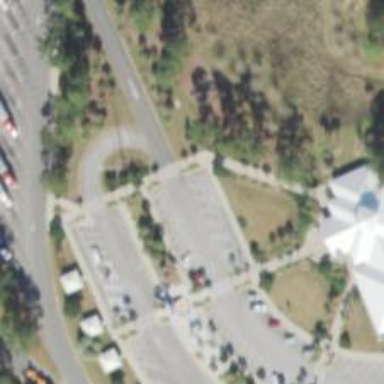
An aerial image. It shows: Parking space is available.